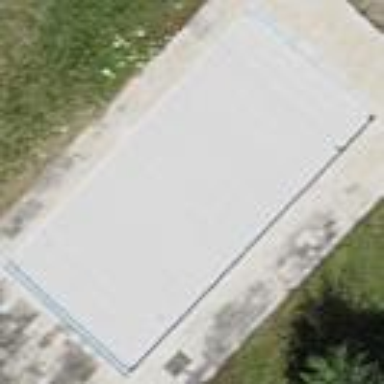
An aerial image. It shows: Swimming pool located in leisure land.